Aerial crown-view tile of a tropical tree (Barro Colorado Island, Panama), acquired 20240716:
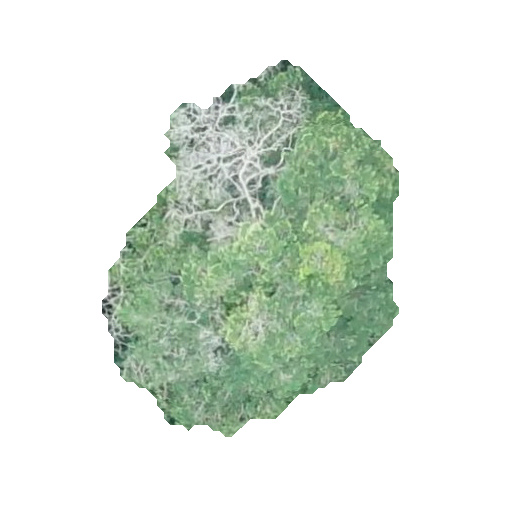
Species: Terminalia amazonia
GBIF accepted scientific name: Terminalia amazonica
Crown area: 119.672 m²